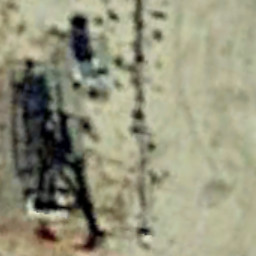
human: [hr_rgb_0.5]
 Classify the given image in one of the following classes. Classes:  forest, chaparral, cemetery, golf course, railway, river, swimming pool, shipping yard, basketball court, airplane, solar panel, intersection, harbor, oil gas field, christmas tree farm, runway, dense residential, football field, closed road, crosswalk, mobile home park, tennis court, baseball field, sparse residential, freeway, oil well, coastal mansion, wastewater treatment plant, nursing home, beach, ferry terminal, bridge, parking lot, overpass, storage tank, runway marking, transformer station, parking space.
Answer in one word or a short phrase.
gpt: oil well